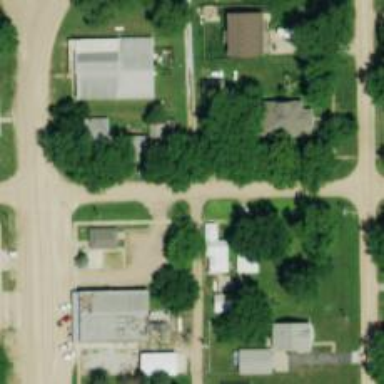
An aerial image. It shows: Alley classified as service road.